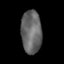
Tissue: skin
Cell type: T cells
Senescence score: 0.7839
Nuclear area (px): 864
Mean DAPI intensity: 101.602